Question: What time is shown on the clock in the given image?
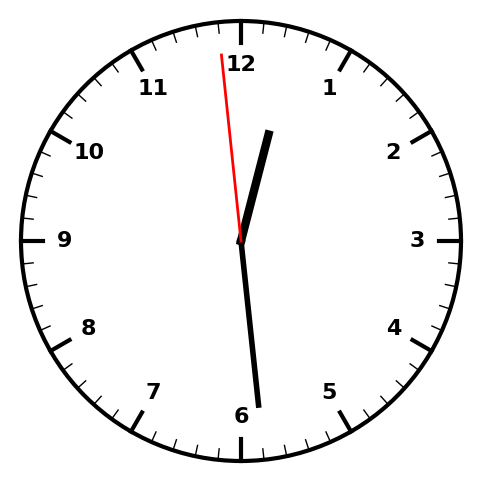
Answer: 12:28:59